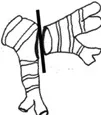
Subsequent lingular sleeve resection.
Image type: radiology (x_ray)